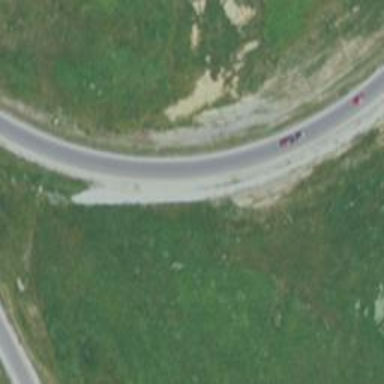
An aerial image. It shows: Motorroad with trunk link.